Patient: sex M, age 60
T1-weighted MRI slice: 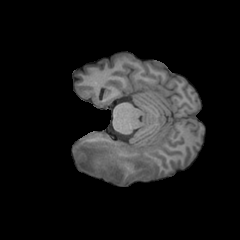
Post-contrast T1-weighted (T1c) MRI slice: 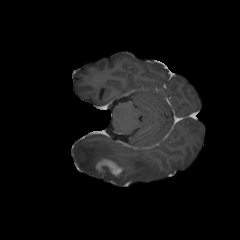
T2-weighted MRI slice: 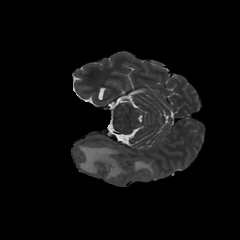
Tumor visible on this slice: yes
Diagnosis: Glioblastoma, IDH-wildtype
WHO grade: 4